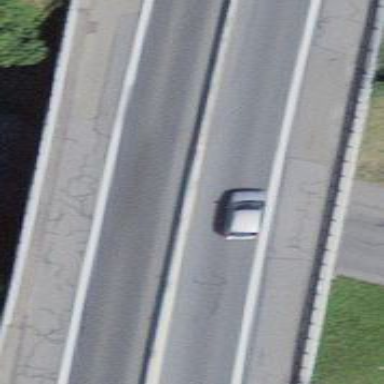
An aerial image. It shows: Man-made bridge.